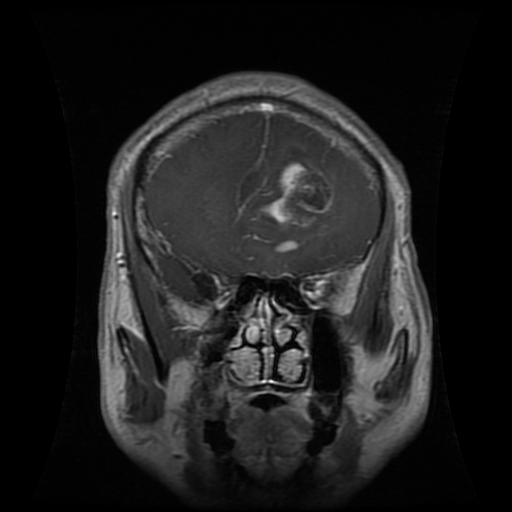
Label: glioma